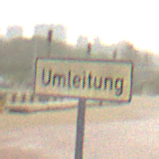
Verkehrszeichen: Umleitungsankuendigung
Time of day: MorningAfternoon
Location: Outdoor (Suburban)
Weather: PartlyCloudy
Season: NotSpecified
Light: Natural